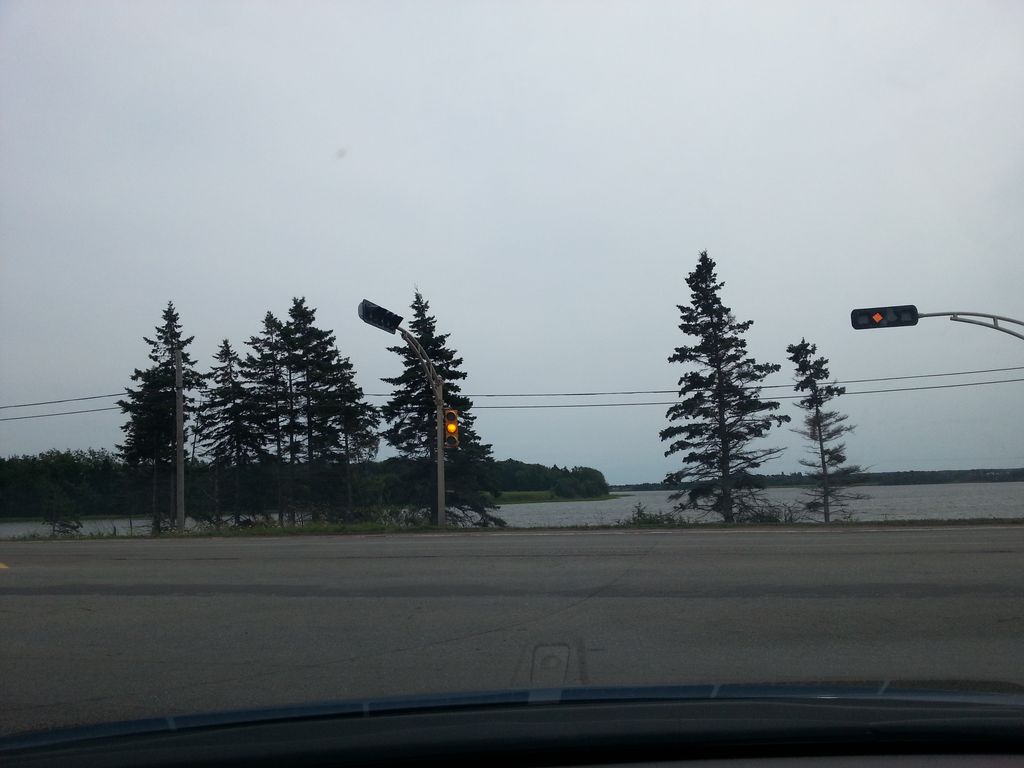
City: charlottetown